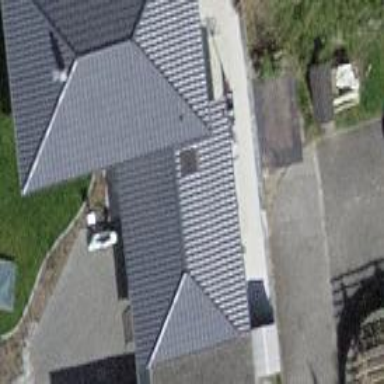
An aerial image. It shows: Garage building.